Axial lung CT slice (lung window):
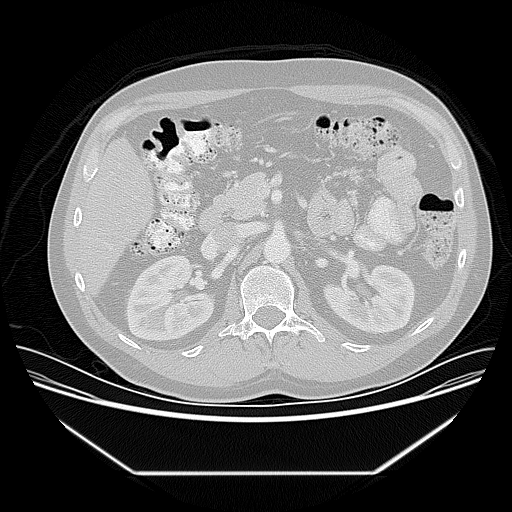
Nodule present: no